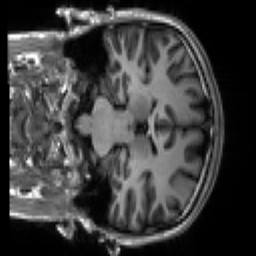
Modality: T1w
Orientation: coronal
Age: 19
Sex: male
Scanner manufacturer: siemens
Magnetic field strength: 3 T
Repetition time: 2.3 s
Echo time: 0.00266 s